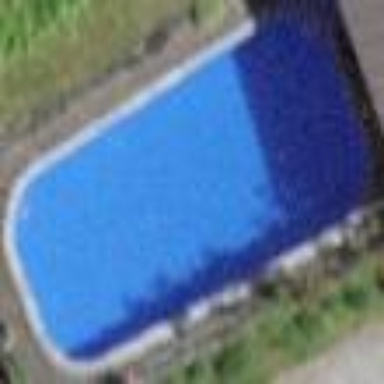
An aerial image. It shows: Outdoor swimming pool in leisure land.